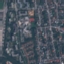
Label: Residential